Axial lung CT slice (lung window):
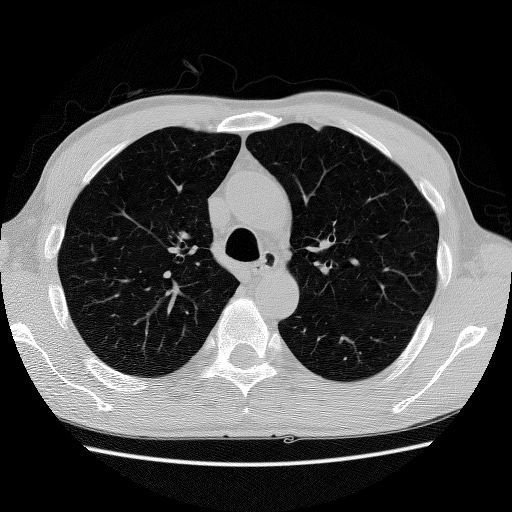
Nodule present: no